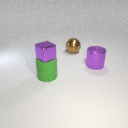
large purple metal cylinder behind large green rubber cylinder